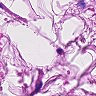
Metastatic tissue present: no